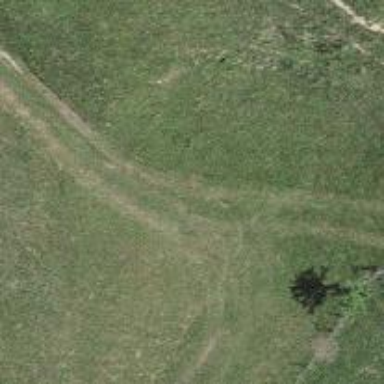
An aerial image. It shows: Path with track type of grade 4.